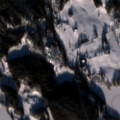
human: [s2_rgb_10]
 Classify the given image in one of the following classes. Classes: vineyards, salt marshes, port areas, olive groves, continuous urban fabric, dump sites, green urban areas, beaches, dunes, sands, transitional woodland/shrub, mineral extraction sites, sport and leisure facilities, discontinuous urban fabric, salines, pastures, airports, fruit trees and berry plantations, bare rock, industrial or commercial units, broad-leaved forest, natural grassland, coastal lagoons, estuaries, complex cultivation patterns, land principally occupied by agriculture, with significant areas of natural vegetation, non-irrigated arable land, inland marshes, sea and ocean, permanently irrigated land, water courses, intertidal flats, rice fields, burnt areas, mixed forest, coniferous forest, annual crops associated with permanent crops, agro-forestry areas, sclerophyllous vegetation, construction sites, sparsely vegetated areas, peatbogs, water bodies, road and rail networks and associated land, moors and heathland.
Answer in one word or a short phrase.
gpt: non-irrigated arable land, land principally occupied by agriculture, with significant areas of natural vegetation, coniferous forest, mixed forest, water bodies